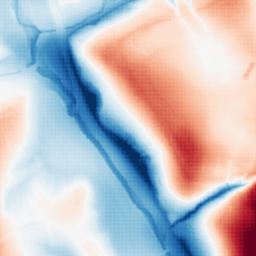
Category: classical
Decomposition family: gaussian_anisotropic
Decomposition parameters: sigma_x: 50
sigma_y: 10
Upsampling method: sinc_blackman
Upsampling parameters: scale: 8
kernel_size: 16
Upsampling scale: 8